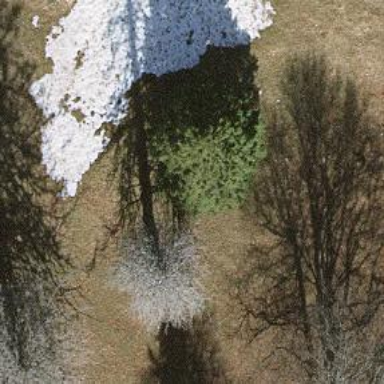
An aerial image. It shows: Beautiful tree in nature.